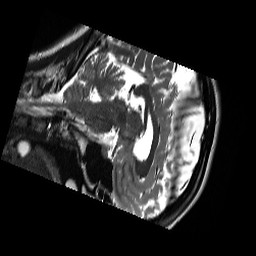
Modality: T2w
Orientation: sagittal
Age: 20
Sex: female